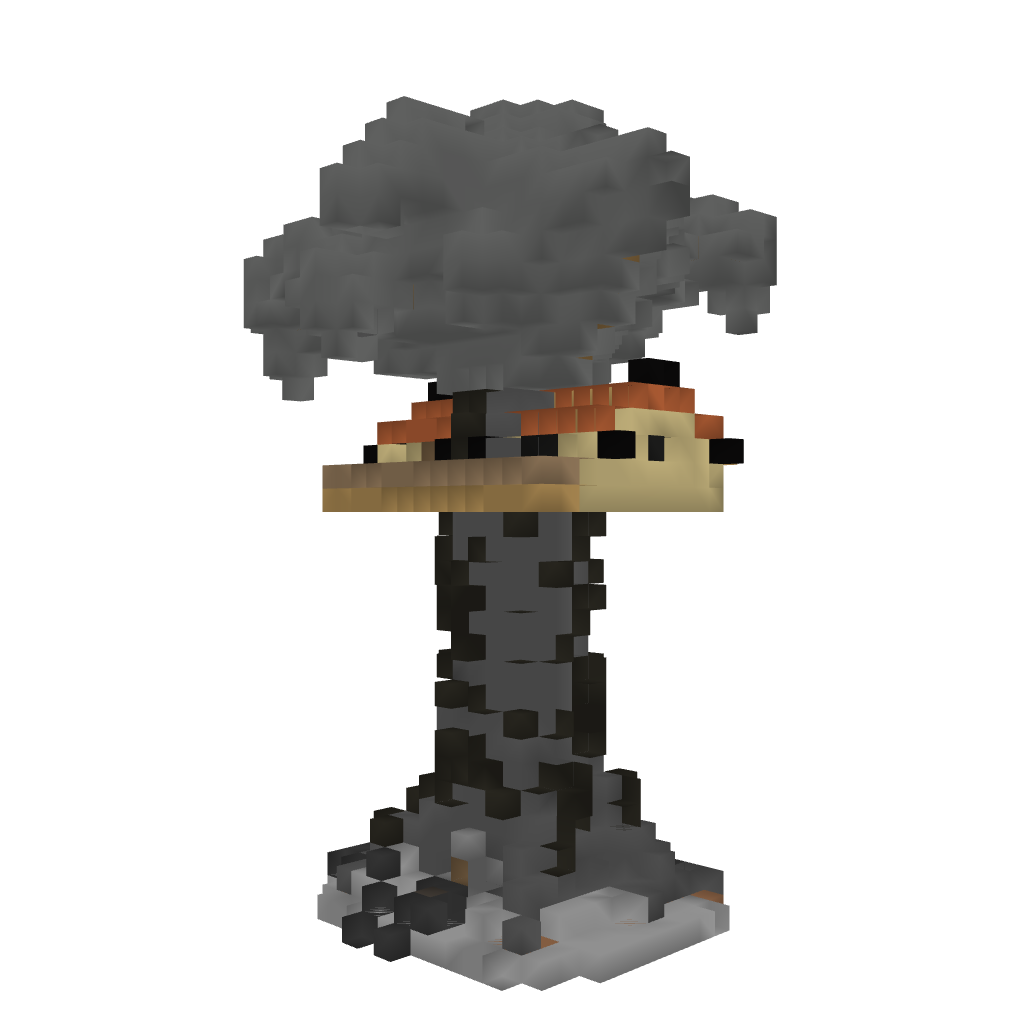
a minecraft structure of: Tree House